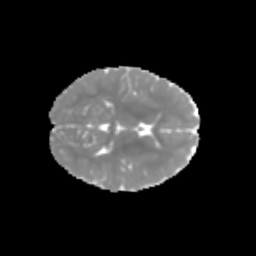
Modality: MD
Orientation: axial
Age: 6
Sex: male
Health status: healthy